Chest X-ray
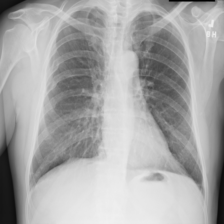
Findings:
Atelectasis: negative
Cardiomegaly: negative
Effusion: negative
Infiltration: negative
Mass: negative
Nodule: negative
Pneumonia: negative
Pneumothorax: negative
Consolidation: negative
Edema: negative
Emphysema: negative
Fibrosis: negative
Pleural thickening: negative
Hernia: negative